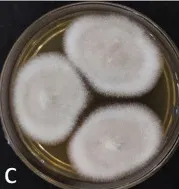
(B) Histopathologic examination with H&E staining showing infiltration of acute and chronic inflammatory cells, bleeding, and fungal hyphae (x1000).
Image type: radiology (ct)